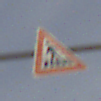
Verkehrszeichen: FussgaengerueberwegRechts
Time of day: MorningAfternoon
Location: Outdoor (Suburban)
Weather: PartlyCloudy
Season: NotSpecified
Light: Natural